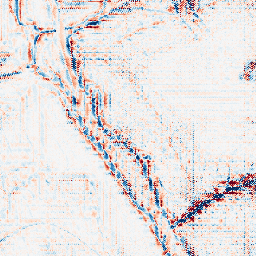
Category: wavelet
Decomposition family: wavelet_dwt
Decomposition parameters: wavelet: db2
level: 3
Upsampling method: regularized
Upsampling parameters: scale: 4
lambda_reg: 0.1
Upsampling scale: 4